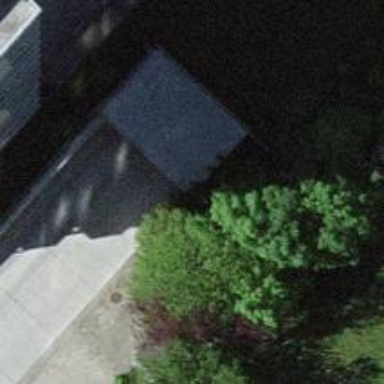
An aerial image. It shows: Parking entrance.